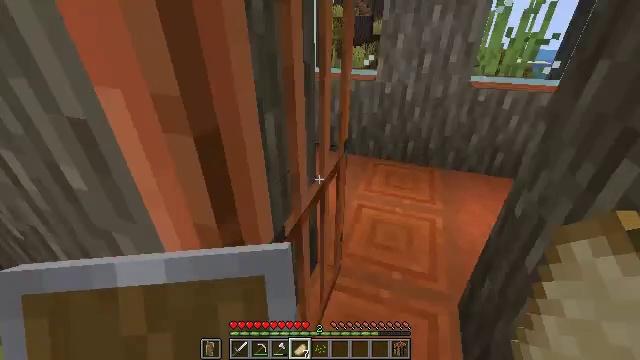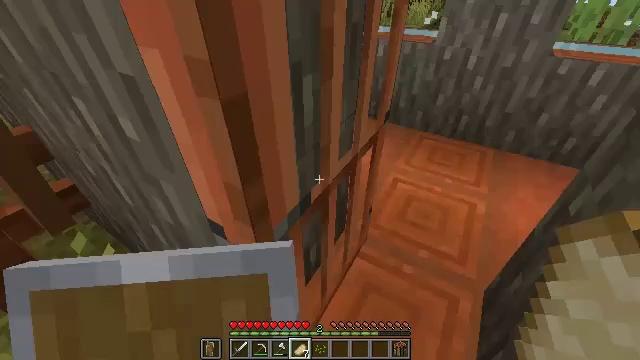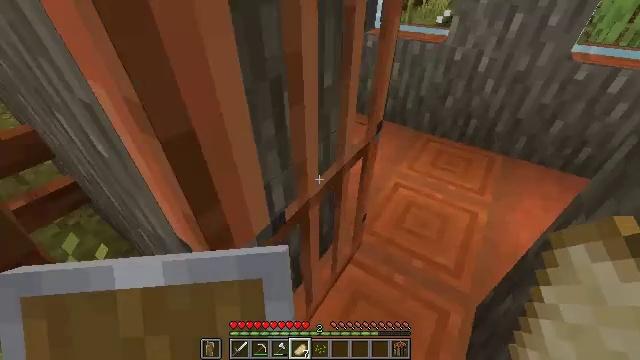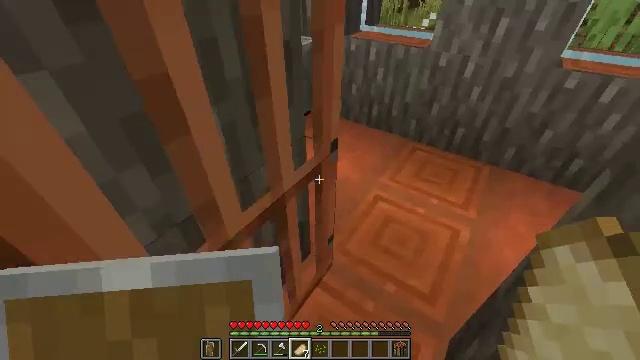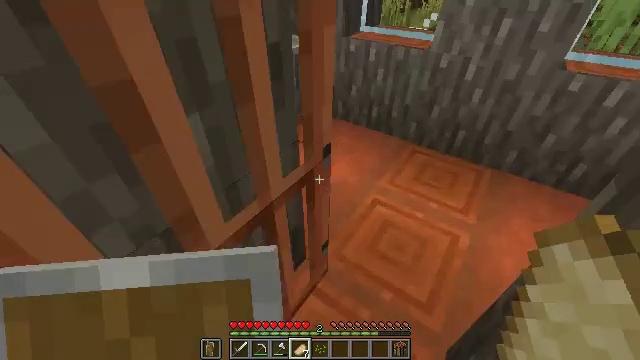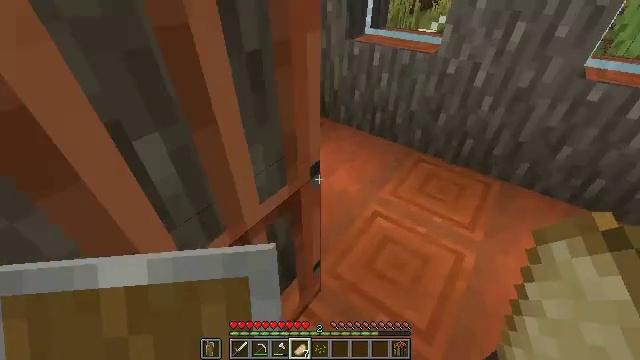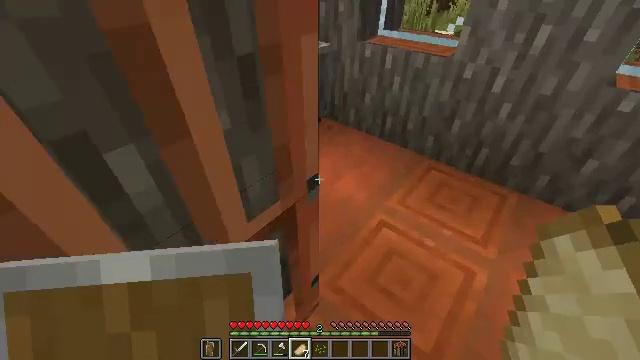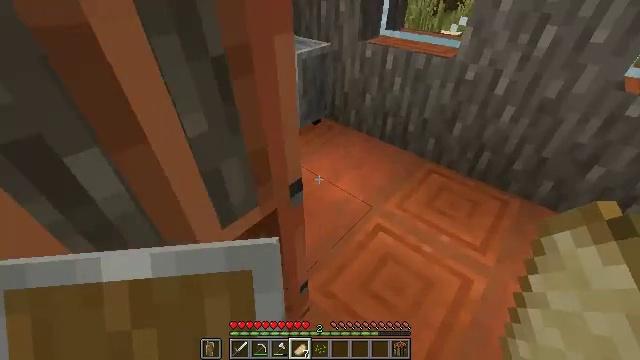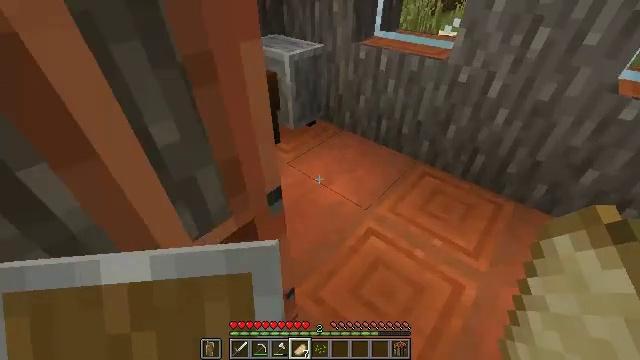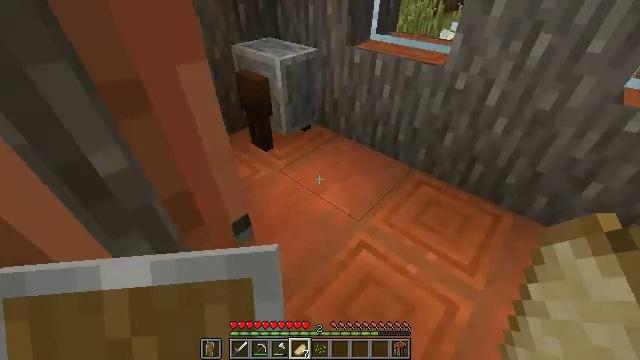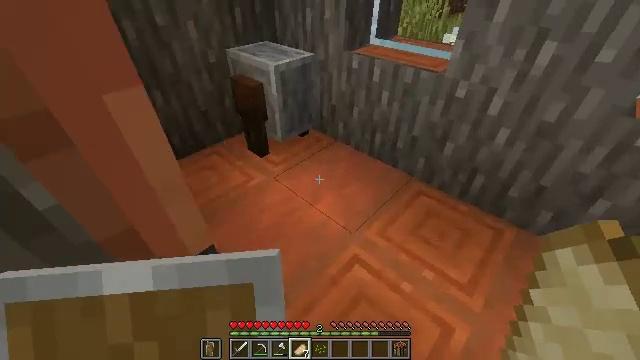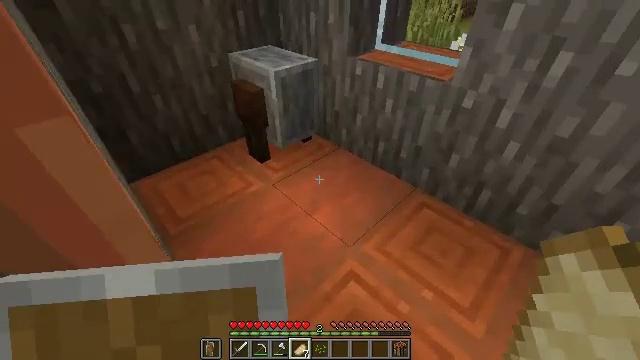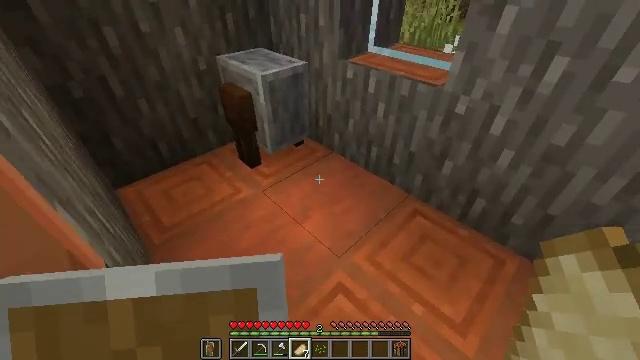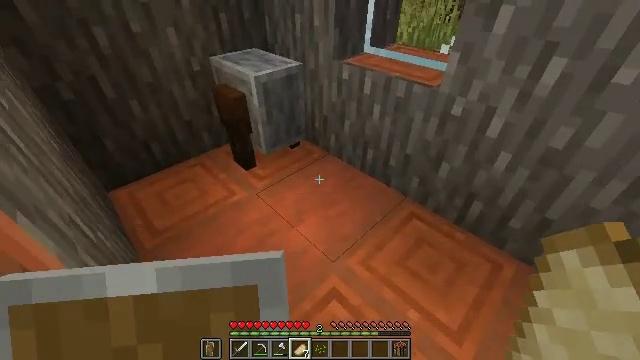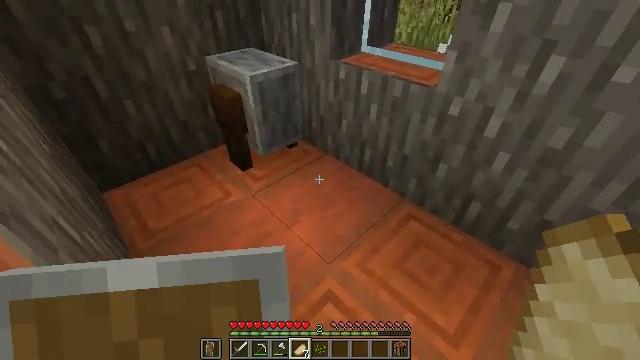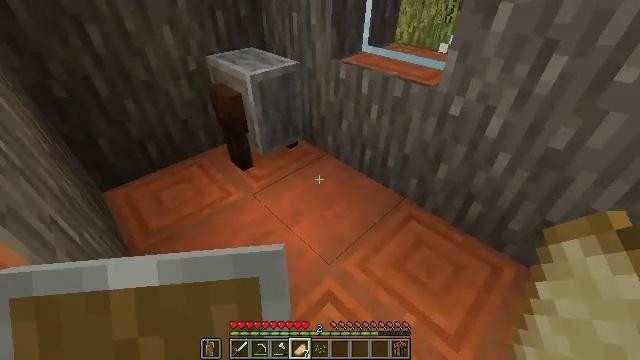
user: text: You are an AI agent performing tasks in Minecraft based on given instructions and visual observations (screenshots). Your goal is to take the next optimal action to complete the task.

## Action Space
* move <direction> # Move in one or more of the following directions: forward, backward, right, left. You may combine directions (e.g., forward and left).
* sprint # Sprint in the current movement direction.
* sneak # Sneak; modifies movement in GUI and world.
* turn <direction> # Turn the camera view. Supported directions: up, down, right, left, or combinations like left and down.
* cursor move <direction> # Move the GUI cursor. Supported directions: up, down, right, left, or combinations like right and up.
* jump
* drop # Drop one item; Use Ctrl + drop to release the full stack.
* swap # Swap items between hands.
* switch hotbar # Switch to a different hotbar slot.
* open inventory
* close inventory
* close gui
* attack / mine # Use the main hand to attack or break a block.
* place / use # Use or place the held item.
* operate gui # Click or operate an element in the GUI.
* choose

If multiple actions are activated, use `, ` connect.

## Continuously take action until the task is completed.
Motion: motion action
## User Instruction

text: Mine the bookshelf to gather resources.
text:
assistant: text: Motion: move forward and move right, turn left and down
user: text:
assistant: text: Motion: move forward and move right, turn left and down
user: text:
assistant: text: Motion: move forward and move right
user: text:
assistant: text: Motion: move forward
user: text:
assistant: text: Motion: turn left
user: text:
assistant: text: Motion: turn left
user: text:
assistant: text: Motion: move right, turn left
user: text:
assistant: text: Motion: move right
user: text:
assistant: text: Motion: move right
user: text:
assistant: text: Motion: move right, turn left
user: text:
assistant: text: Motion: move right, turn left
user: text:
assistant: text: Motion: no_op
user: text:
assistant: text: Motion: no_op
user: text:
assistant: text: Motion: no_op
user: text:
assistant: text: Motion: no_op
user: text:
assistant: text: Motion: turn right
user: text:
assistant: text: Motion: turn right and up
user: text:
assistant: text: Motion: turn right and up
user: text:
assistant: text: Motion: turn right and up
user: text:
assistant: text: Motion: no_op
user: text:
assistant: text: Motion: no_op
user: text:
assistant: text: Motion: no_op
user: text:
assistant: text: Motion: no_op
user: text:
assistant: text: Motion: no_op
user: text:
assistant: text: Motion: turn left
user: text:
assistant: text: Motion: turn left and down
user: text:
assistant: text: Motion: turn left
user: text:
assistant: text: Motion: turn right
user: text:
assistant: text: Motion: turn right and up
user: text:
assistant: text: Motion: move right, turn right and up